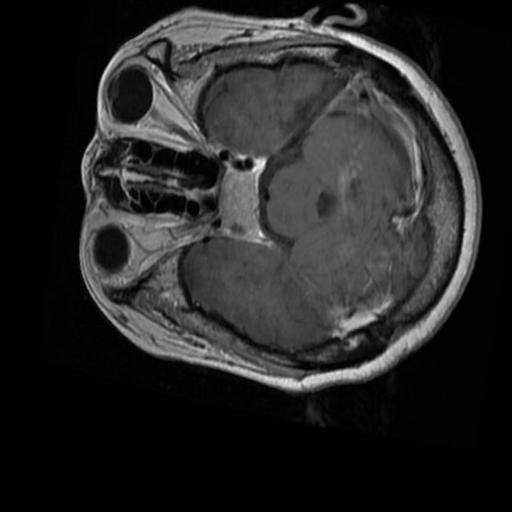
Label: brain_tumor